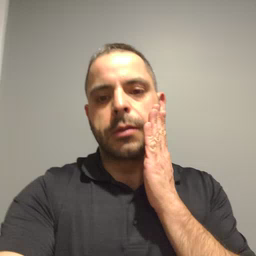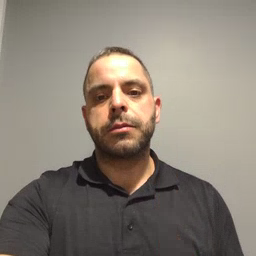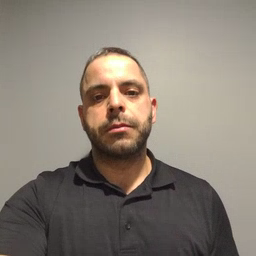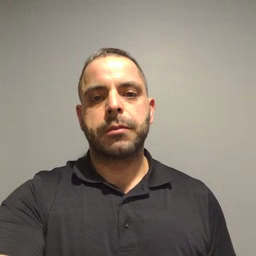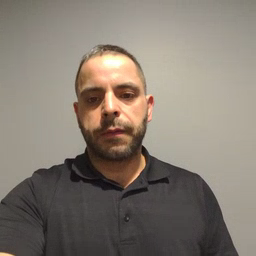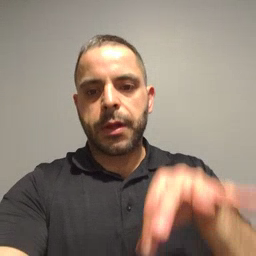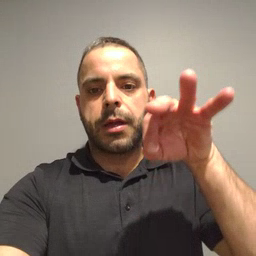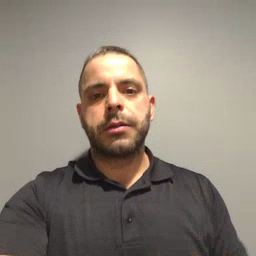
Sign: find